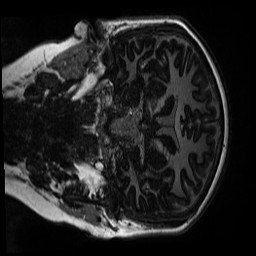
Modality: MP2RAGE
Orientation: coronal
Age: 10
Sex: female
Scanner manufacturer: siemens
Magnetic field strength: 3 T
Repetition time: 4 s
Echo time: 0.00303 s